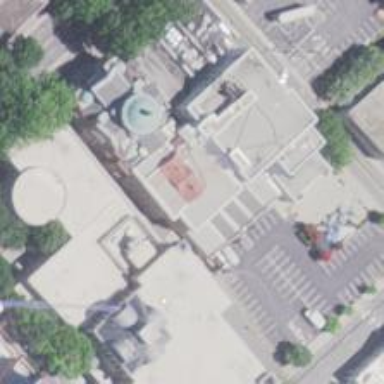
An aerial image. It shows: Arts centre.